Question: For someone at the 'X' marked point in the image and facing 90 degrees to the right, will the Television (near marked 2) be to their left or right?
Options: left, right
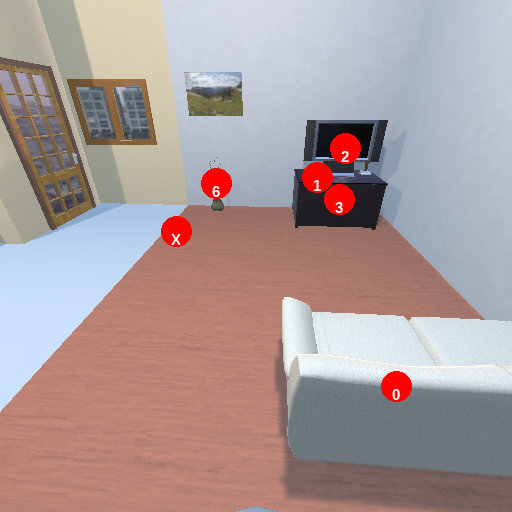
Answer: left